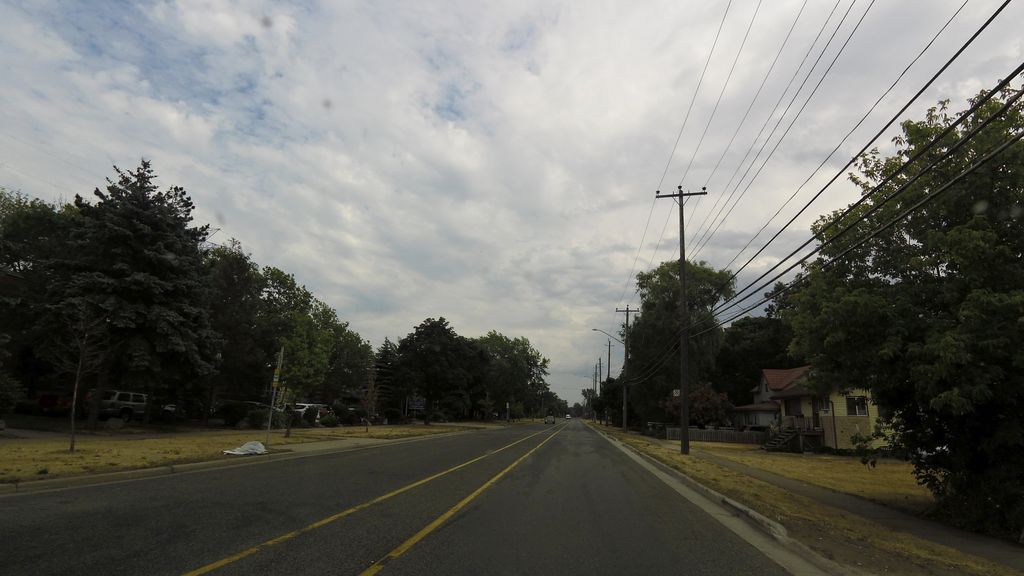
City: hamilton